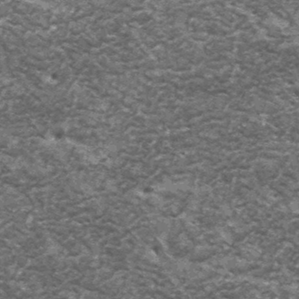
Label: frost